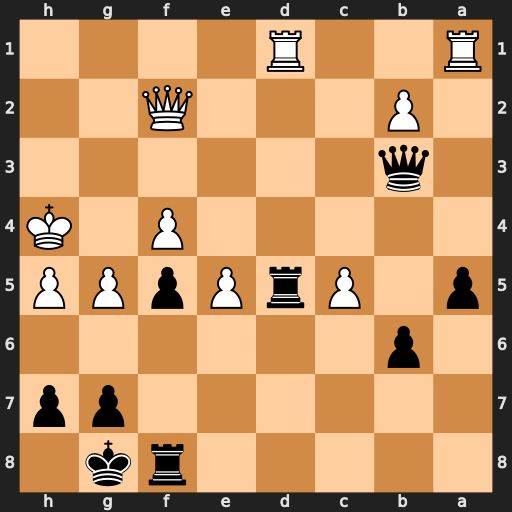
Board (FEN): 5rk1/6pp/1p6/p1PrPpPP/5P1K/1q6/1P3Q2/R2R4
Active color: b
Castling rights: -
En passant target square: -
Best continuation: Rxd1 Rxd1 Qxd1